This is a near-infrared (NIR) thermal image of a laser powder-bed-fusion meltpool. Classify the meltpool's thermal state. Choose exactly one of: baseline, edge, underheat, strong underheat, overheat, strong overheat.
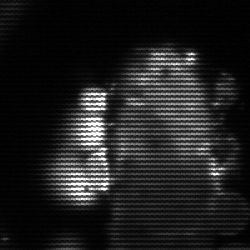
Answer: strong underheat